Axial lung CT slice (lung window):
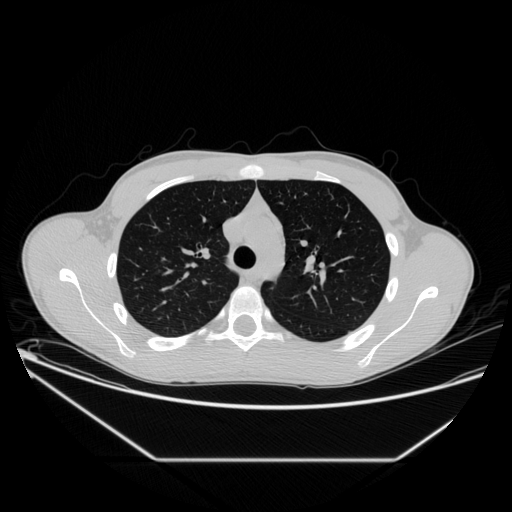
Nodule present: no